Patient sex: M
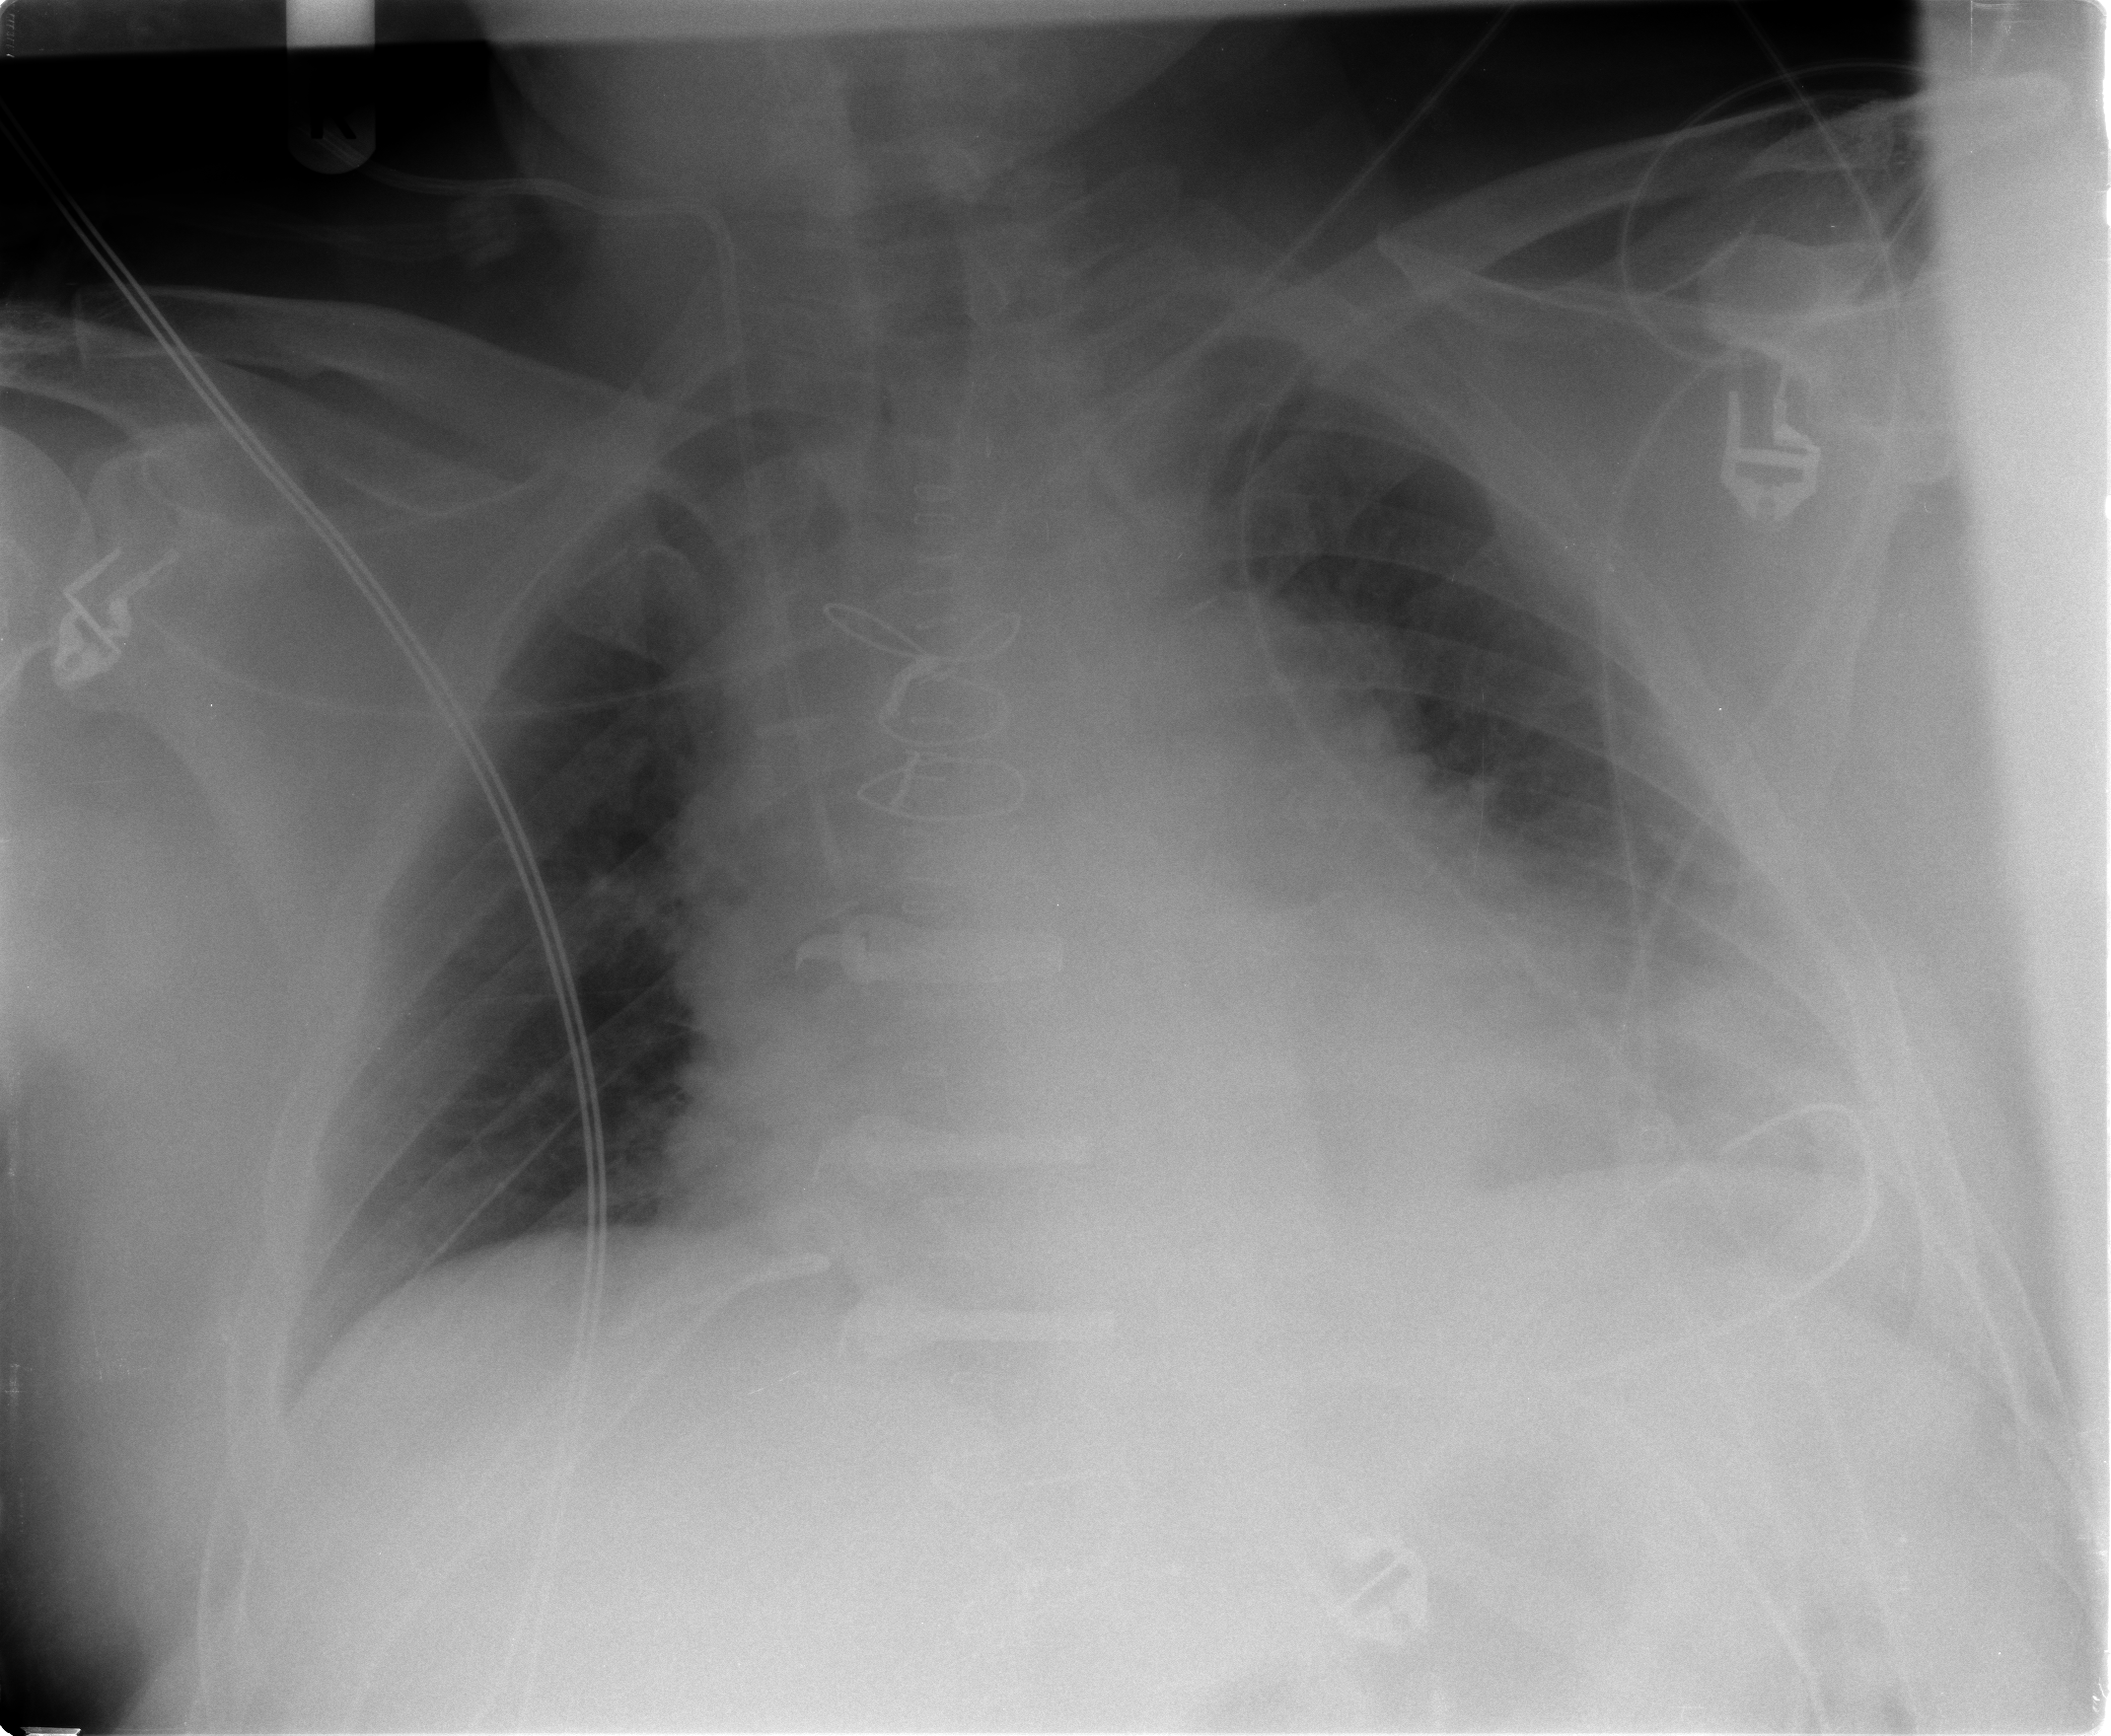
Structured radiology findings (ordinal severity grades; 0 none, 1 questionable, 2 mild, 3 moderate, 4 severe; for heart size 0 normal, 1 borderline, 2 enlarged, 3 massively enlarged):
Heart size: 2
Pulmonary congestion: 1
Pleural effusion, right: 0
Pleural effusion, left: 2
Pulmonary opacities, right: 0
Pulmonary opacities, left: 2
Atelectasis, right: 0
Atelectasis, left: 2